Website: bh-photo
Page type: store-pickup
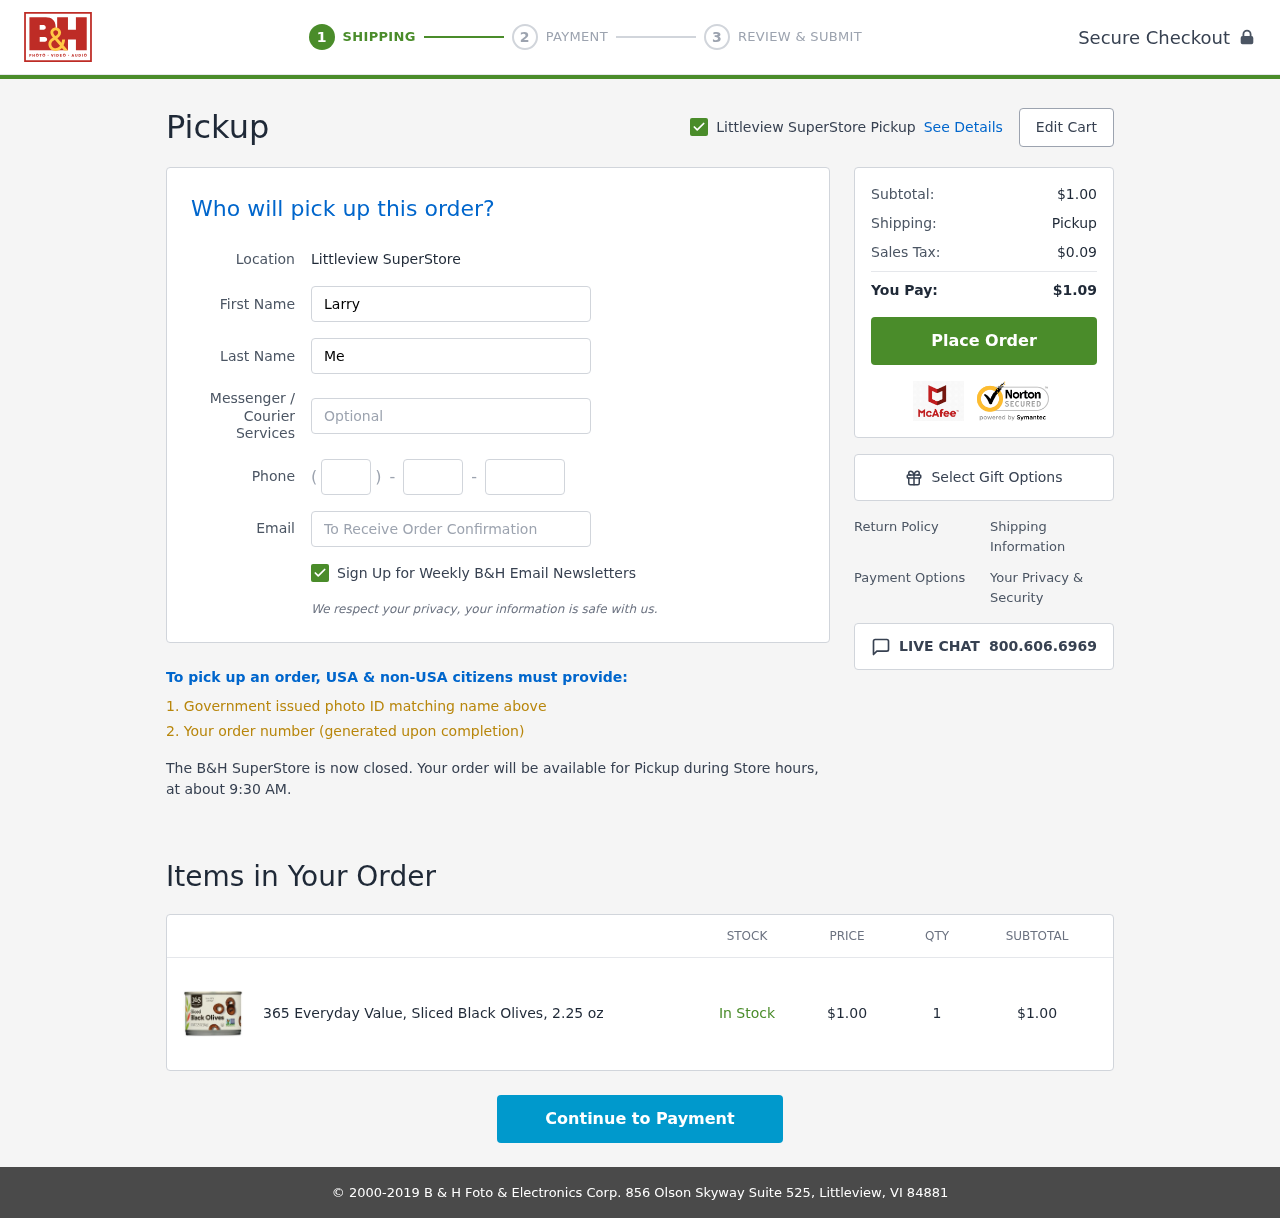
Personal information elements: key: PII_EMAIL
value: larrymendez@hotmail.com
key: PII_FIRSTNAME
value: Larry
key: PII_LASTNAME
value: Mendez
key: PII_LOCATION1_CITY
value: Littleview SuperStore Pickup
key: PII_LOCATION1_CITY
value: Littleview SuperStore
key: PII_PHONE_AREA
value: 827
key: PII_PHONE_PREFIX
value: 776
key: PII_PHONE_SUFFIX
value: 6917
Product elements: key: PRODUCT1_NAME
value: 365 Everyday Value, Sliced Black Olives, 2.25 oz
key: PRODUCT1_PRICE
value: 1
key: PRODUCT1_QUANTITY
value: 1
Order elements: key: ORDER_SUBTOTAL
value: $1.00
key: ORDER_TAX
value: $0.09
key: ORDER_TOTAL
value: $1.09